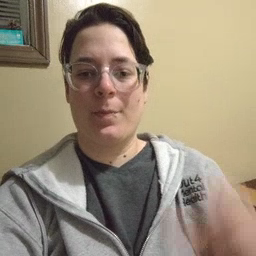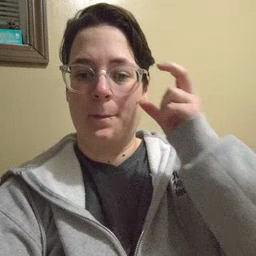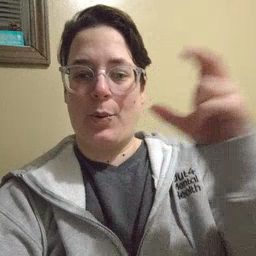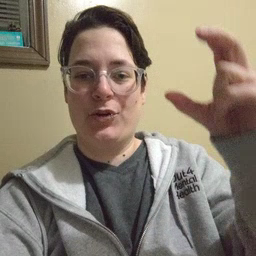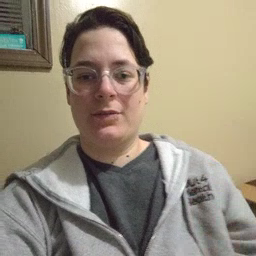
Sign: moon